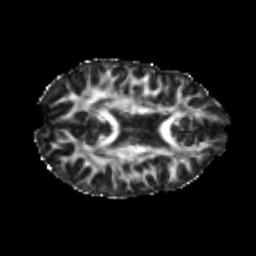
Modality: FA
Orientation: axial
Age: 25
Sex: female
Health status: healthy
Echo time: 0.074 s